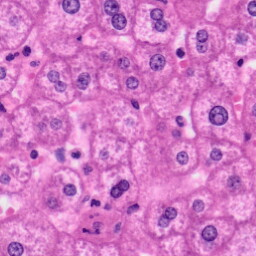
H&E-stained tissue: Liver